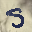
Label: 5